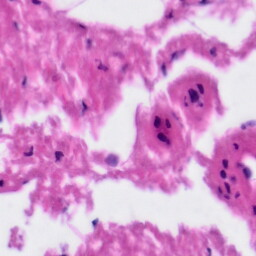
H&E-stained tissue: Tonsil